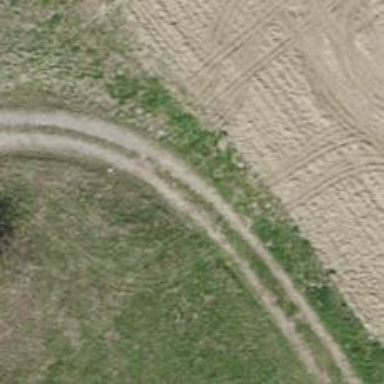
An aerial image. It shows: Track with pebblestone surface. The track has grade4 tracktype.